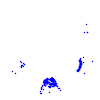
Particle: proton